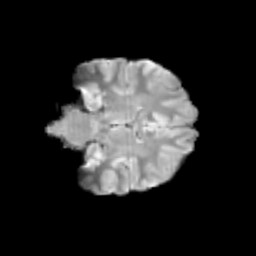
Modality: T2w
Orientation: coronal
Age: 13
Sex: female
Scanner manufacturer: siemens
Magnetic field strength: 3 T
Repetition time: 3.8 s
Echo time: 0.07 s